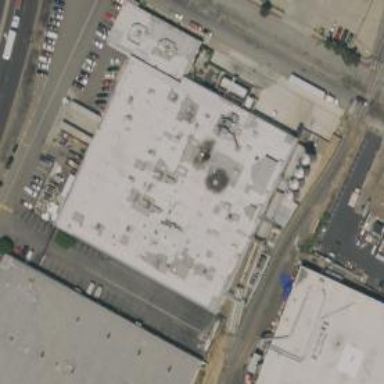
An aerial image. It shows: Warehouse building.